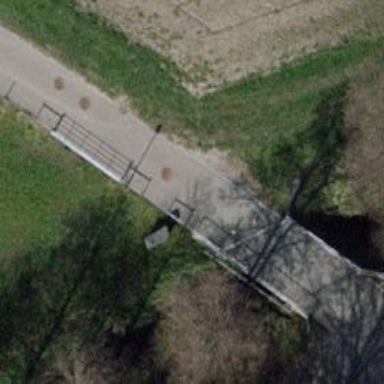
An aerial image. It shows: Bollard.